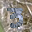
Label: 3